Question: I am developing MVC 3 application and using razor syntax.
In this application I am giving commenting facility.
I have added the Comment link in every Div. . When user click on that comment link, it loads the partial view which contains group of controls for Adding comments.
I have code which delete already saved comments..Its working perfectly...
Now the problem is
see the blue squre.
You can understand by this image...

my code is...
'''
<script src="../../Scripts/jquery.validate.min.js" type="text/javascript"></script>
@model IEnumerable<CRMEntities.Comment>
<html xmlns="http://www.w3.org/1999/xhtml">
<head runat="server">
<title></title>
//Button which Saves currently added comment in DB as well display on screen...
<script src="../../Scripts/jquery.js" type="text/javascript"></script>
<script type="text/javascript">
$(document).ready(function () {
$('#AddCommentButton').click(function ()
{
// alert("clicked");
$.ajax({
type: 'post',
url: '/Comment/SaveComments',
dataType: 'json',
data:
{
'comments' : $('#Comment').val(),
'EType' : @Html.Raw(Json.Encode(ViewBag.EType)),
'EId' : @Html.Raw(Json.Encode(ViewBag.EId))
},
success: function (data) {
$("p.p12").append('<div style="background-color:#FAFAFA;">Recently Added... <br /><a href="@Url.Action("Details", "Employee", new { id = "__id__" })'.replace('__id__', data.OwnerID) + '">' + data.OwnerName + '</a>'+ data.cmtDateTime +'<button type="button" id=' + data.Id + ' class="deleteComment">Delete</button></span><br />' + data.msg + '</div>')
}
});
});
});
</script>
<script src="../../Scripts/jquery.js" type="text/javascript"></script>
<script type="text/javascript">
$(document).ready(function () {
$(".ShowComments").click(function () {
$(".ParentBlock").slideToggle("slow");
});
});
</script>
</head>
<body>
@{
<div class="ParentBlock">
@foreach (var item in Model)
{
<div class="OwnerClass" id="OwnerName">
<span class="EmpName"> @Html.ActionLink(item.Owner.FullName, "Details", "EMployee", new { id = item.OwnerId }, new { @style = "color:#1A6690;" })</span>
@Html.DisplayFor(ModelItem => item.CommentDateTime)
<span class="EmpName"><button type="button" id = "@item.Id" class="deleteComment">Delete</button></span>
<p class="CommentP">
@Html.DisplayFor(ModelItem => item.CommentText)
</p>
</div>
}
<p class="p12">
</p>
</div>
<p id="ClassPara" class="ShowComments" onclick="chkToggle()">Show All Comments</p>
}
@Html.TextArea("Comment", "", 5, 80, "asdsd")
<input type="button" value="Add Comment" id="AddCommentButton"/>
<input type="button" value="Clear" onclick="clearText()"/>
<br />
</body>
</html>
<script src="../../Scripts/jquery.js" type="text/javascript"></script>
<script type="text/javascript">
// Working code - Deletes the comment from DB and removes hide the current Div
////////////////////////////////////////////////////////
$(document).ready(function () {
$(".deleteComment").click(function ()
{
alert("asd");
var Id = $(this).attr("id");
var self = this;
var url1="@Html.Raw(Url.Action("DeleteComment", "Comment", new { id = "idValue" }))";
url1=url1.replace("idValue",Id );
alert(url1);
$.ajax(
{
type: 'post',
url: '/Comment/DeleteComment',
dataType: 'json',
data:
{
'EId' : Id
},
success: function (data)
{
alert ("Hello");
$(self).closest("div").hide("slow");
}
});
});
});
</script>
'''
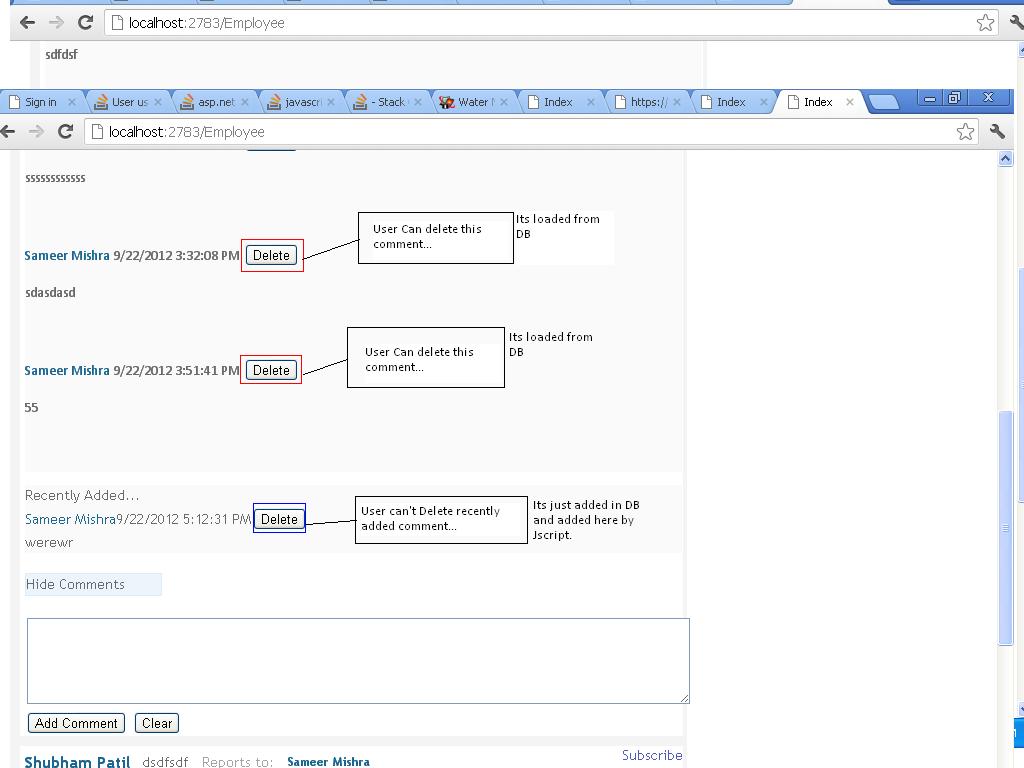
Answer: In the success method when you append the new div, just add a class to the delete button that has a CSS of 'display:none'
For example:
'''
$("p.p12").append('<div style="background-color:#FAFAFA;">Recently Added... <br /><a href="@Url.Action("Details", "Employee", new { id = "__id__" })'.replace('__id__', data.OwnerID) + '">' + data.OwnerName + '</a>'+ data.cmtDateTime +'<button type="button" id=' + data.Id + ' class="deleteComment hidden">Delete</button></span><br />' + data.msg + '</div>')
'''
CSS:
'''
.hidden { display: none;}
'''
When you are ready to show it, you can simply remove the class from the button.